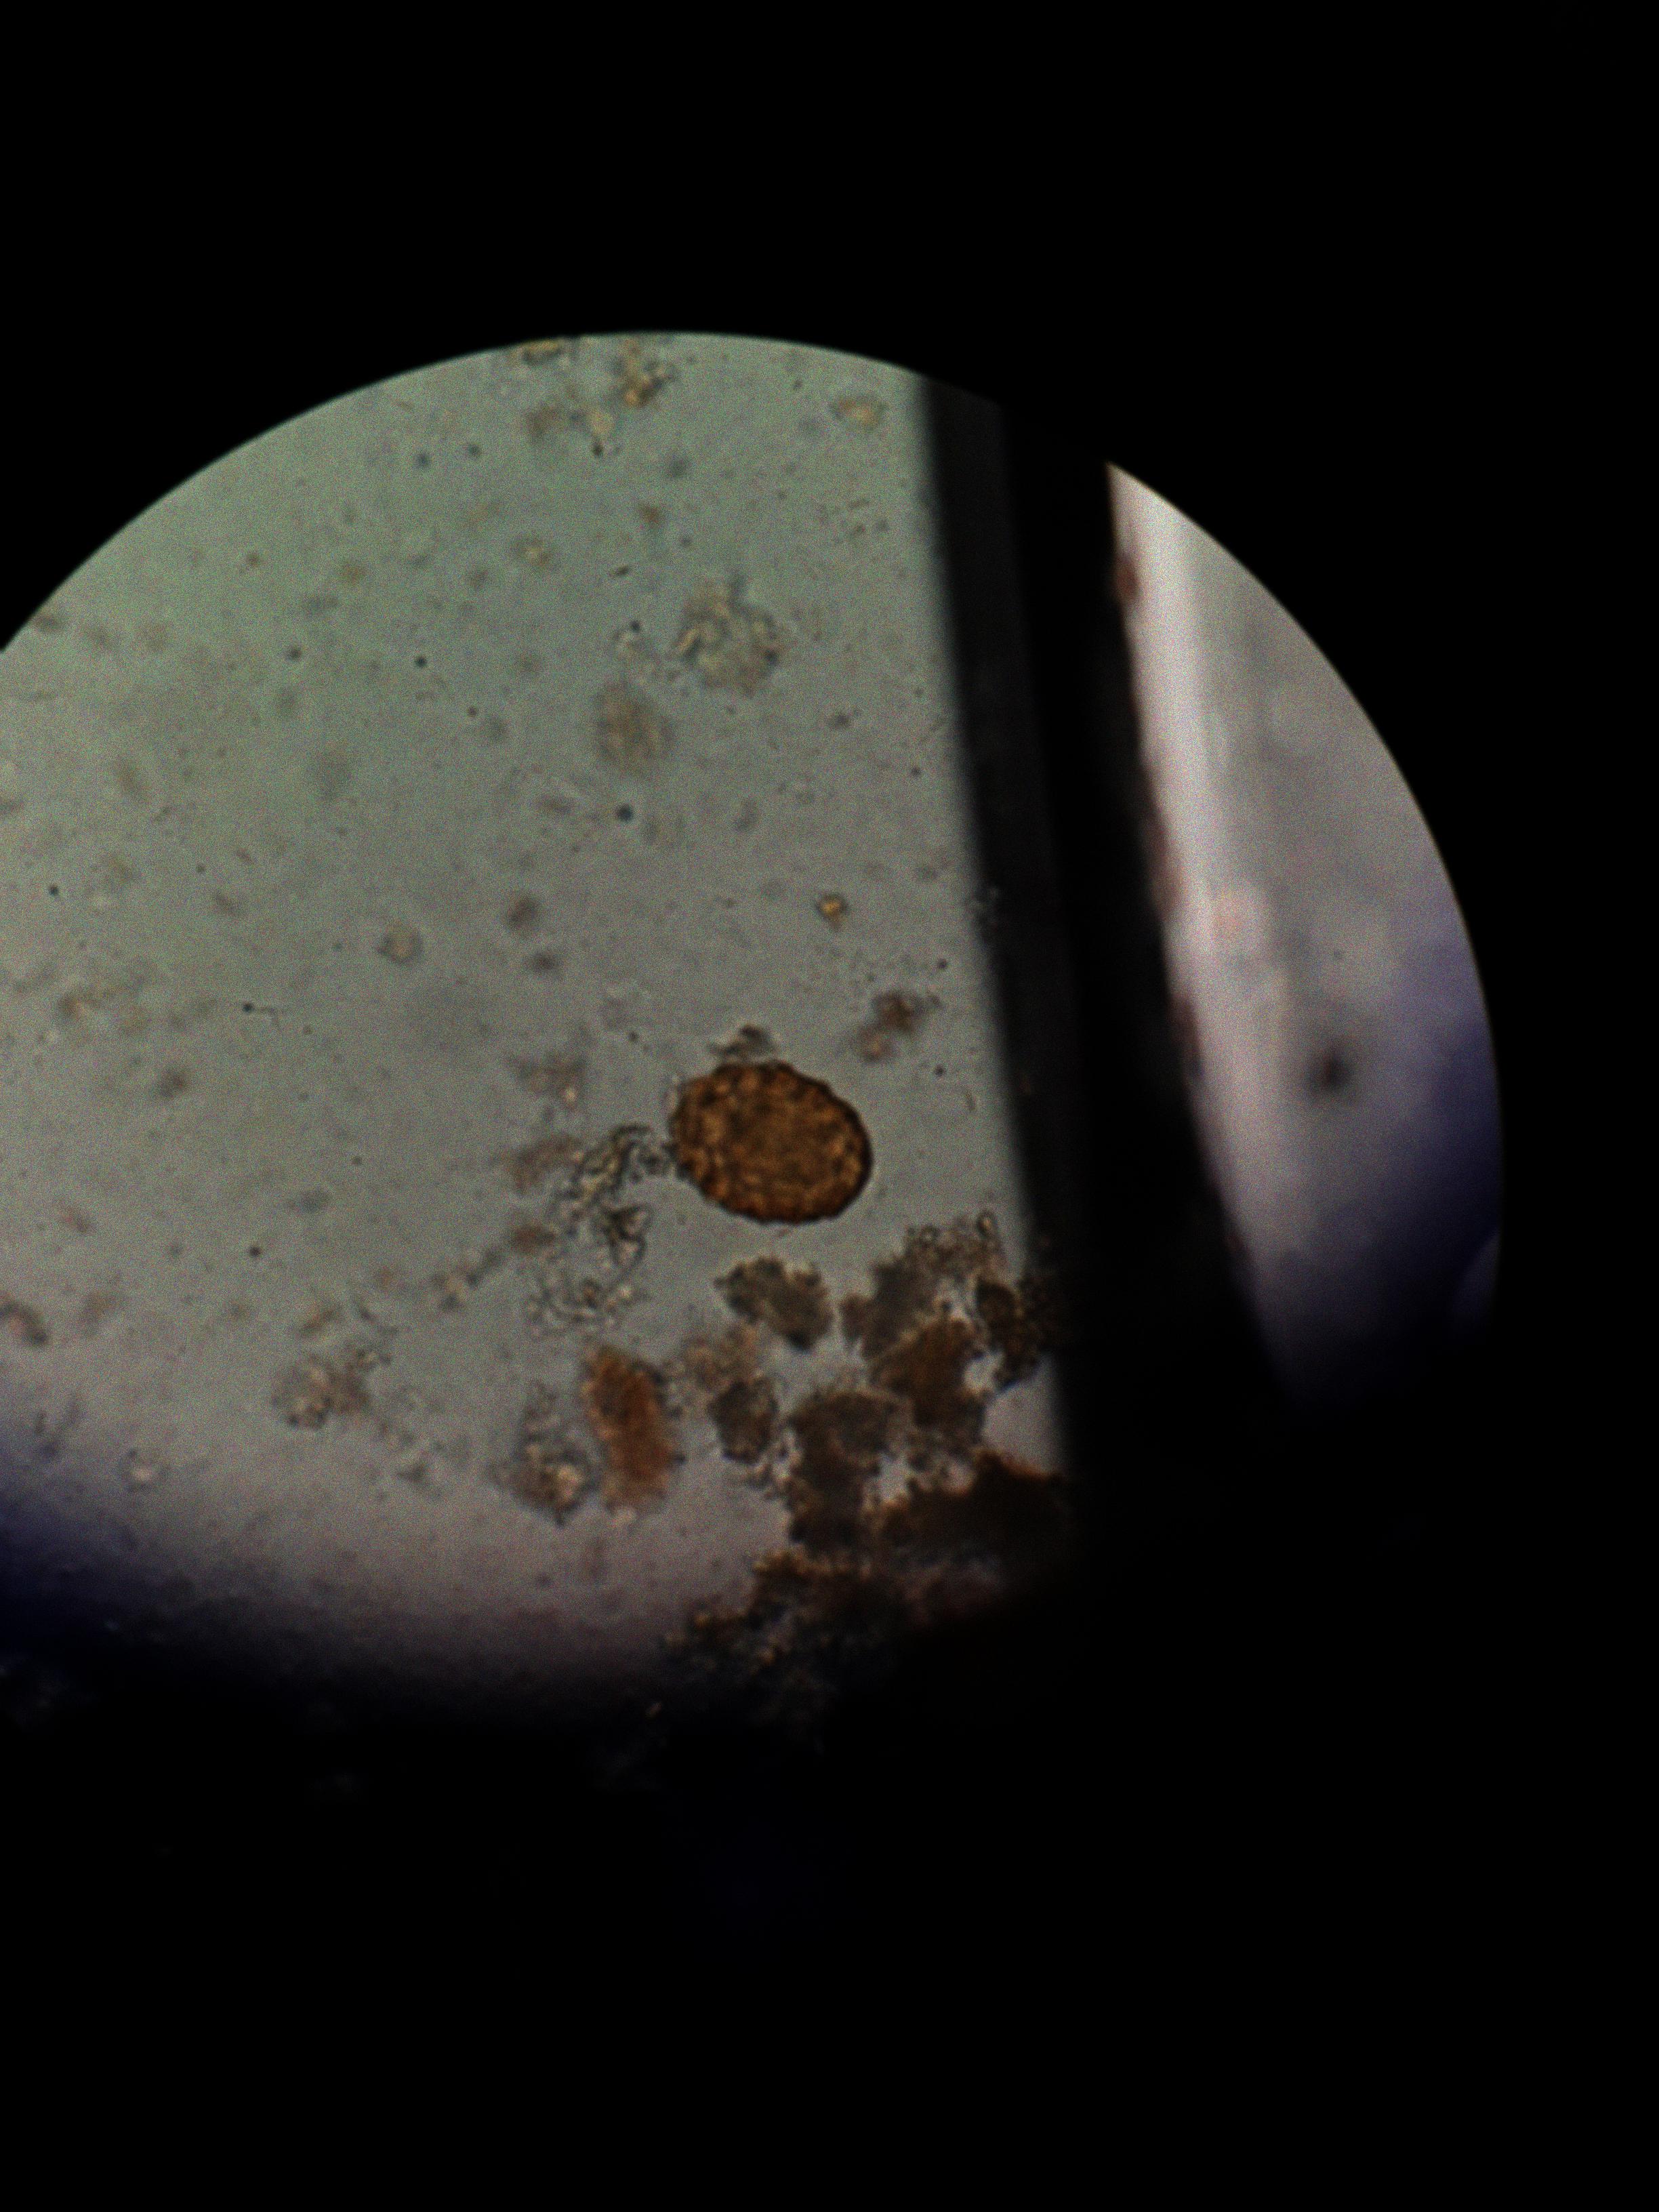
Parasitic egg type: Ascaris lumbricoides